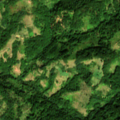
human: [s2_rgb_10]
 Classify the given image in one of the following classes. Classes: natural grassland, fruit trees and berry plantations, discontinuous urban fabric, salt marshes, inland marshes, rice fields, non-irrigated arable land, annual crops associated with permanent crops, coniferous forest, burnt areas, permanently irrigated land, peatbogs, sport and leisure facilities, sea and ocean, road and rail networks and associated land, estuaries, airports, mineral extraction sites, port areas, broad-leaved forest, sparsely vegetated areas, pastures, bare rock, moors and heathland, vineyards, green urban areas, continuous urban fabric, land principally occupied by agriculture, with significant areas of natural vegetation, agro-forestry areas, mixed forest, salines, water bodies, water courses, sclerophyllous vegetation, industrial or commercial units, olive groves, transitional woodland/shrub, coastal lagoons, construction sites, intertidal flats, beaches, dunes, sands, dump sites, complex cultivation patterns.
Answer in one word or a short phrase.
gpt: land principally occupied by agriculture, with significant areas of natural vegetation, broad-leaved forest, transitional woodland/shrub